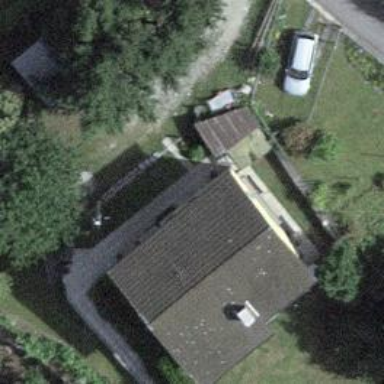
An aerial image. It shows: Detached building with gabled roof.